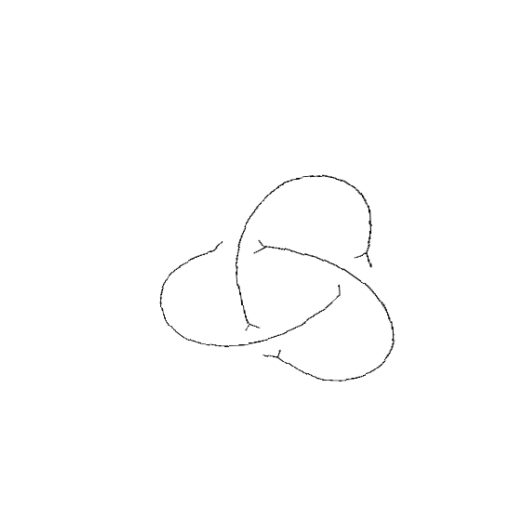
Crossing number: 3